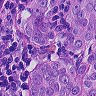
Metastatic tissue present: yes